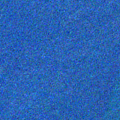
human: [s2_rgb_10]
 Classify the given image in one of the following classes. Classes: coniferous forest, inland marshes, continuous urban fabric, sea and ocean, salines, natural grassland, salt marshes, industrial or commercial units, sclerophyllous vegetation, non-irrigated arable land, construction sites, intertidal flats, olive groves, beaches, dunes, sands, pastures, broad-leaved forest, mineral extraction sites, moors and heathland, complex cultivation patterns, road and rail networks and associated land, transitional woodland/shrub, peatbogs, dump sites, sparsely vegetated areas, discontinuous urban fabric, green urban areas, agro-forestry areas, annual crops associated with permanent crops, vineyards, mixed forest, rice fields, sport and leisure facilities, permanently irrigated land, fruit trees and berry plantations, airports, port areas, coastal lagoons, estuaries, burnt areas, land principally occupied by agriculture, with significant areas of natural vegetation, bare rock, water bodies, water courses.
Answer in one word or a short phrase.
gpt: sea and ocean